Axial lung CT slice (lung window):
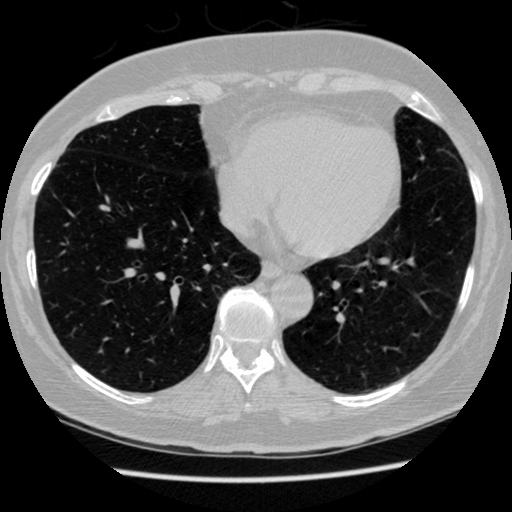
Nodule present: no